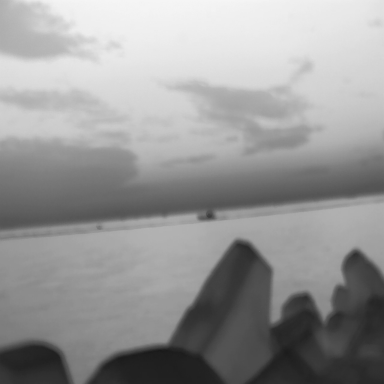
There are two bulk_carriers in the infrared image.